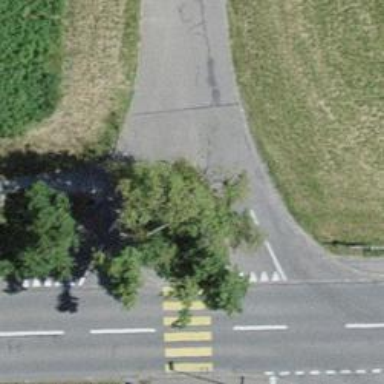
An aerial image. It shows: Path.